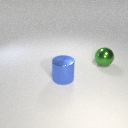
large blue metal cylinder to the left of large green metal sphere